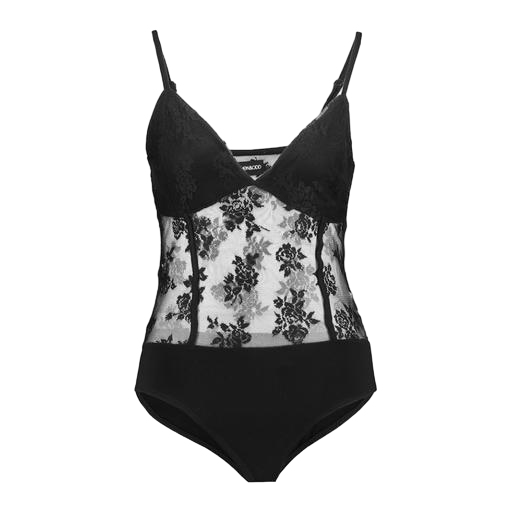
black curve cami rib lace, black plunge bodysuit, black plus size floral lace, white background